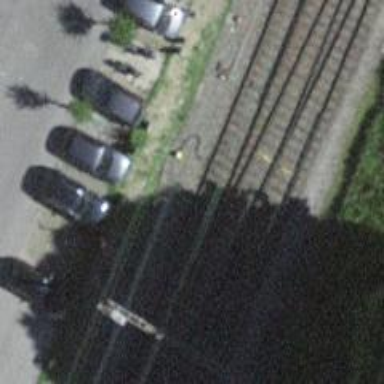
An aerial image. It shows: Railway siding with one electrified track and contact line.